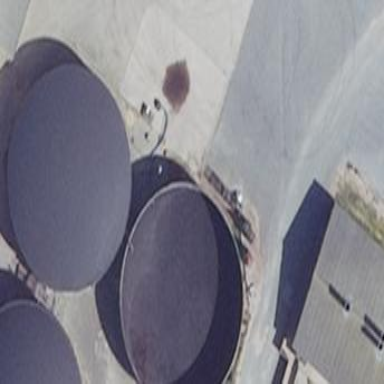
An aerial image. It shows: Silo.